Question: Here is my table, it shows questions based on topics of a given subject:
As you can see all the subject and topics are the same at the moment, I will add more as time goes by, this is just a test.
Anyway, I know that I can select a question from the table (named questions) using:
'''
select question from questions
'''
However I want to only select the questions that come from a certain topic, for example I want to only select questions which come from the topic 'The Fundamentals of Chemistry'. (I'm aware I spelt fundamentals wrong in the database).
I'm using this for a flask website too, thanks for you help.
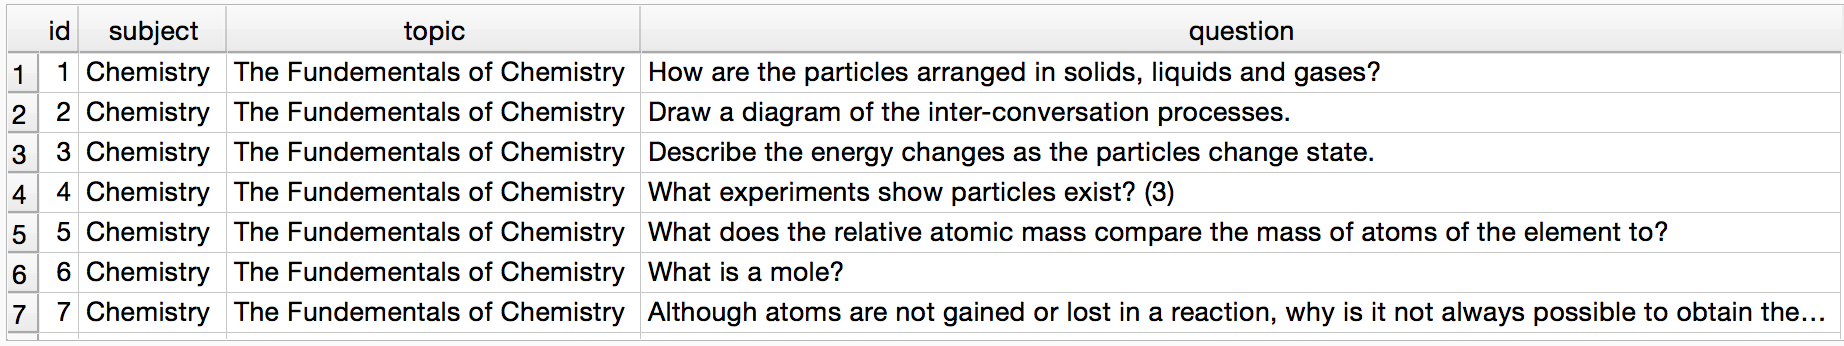
Answer: '''
select * from question where topic='The Fundamentals of Chemistry'
'''
this should help